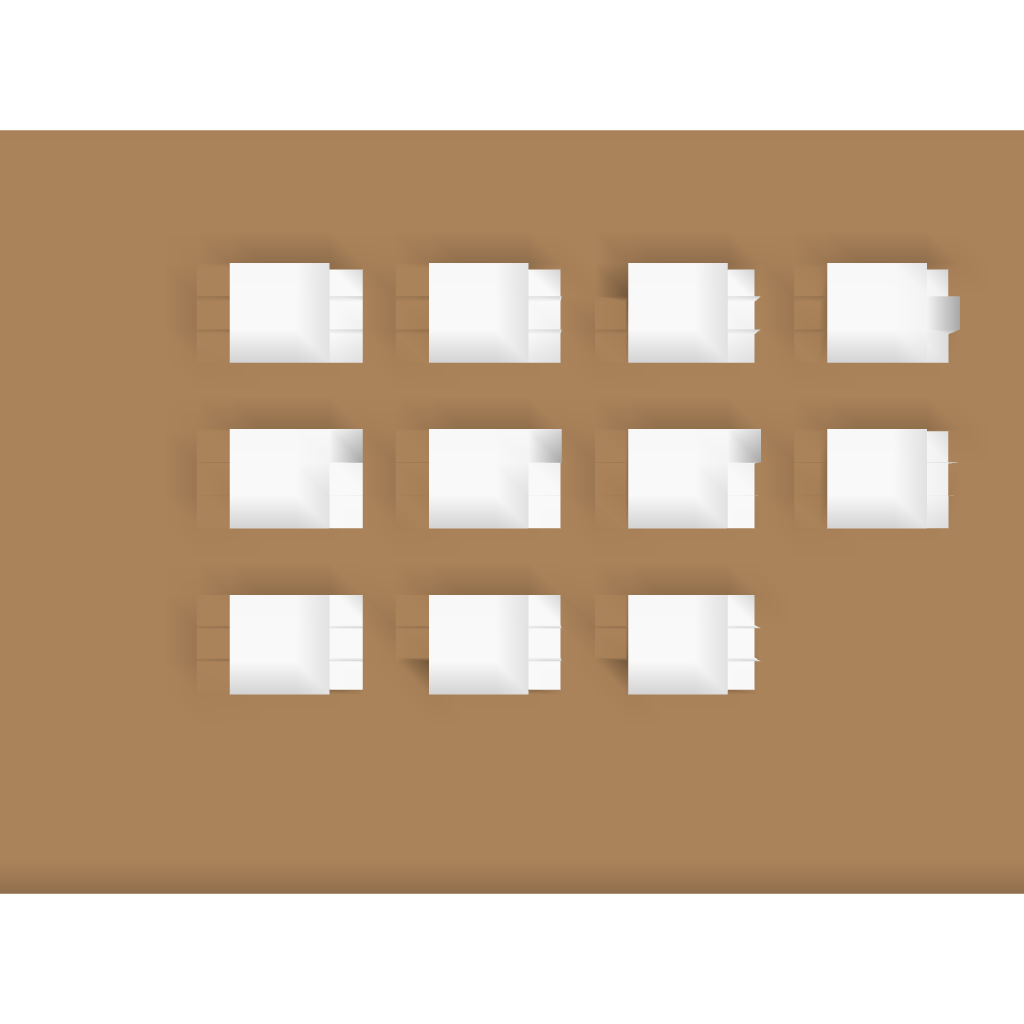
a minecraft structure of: waterpark bad low quality